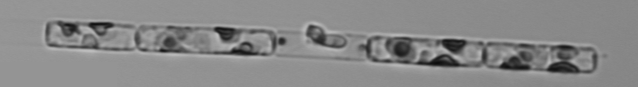
Label: Guinardia_delicatula_TAG_internal_parasite